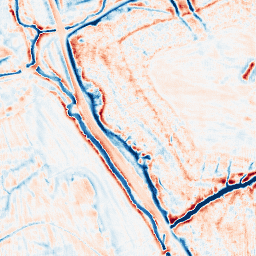
Category: edge_preserving
Decomposition family: bilateral
Decomposition parameters: d: 15
sigma_color: 100
sigma_space: 50
Upsampling method: fft_zeropad
Upsampling parameters: scale: 4
Upsampling scale: 4